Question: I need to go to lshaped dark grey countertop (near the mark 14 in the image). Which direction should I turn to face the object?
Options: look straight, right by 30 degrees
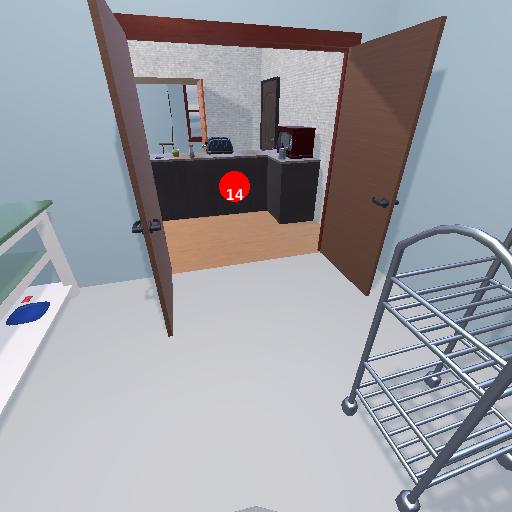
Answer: look straight